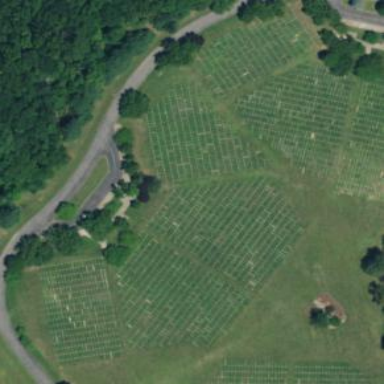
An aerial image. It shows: Section in the cemetery.